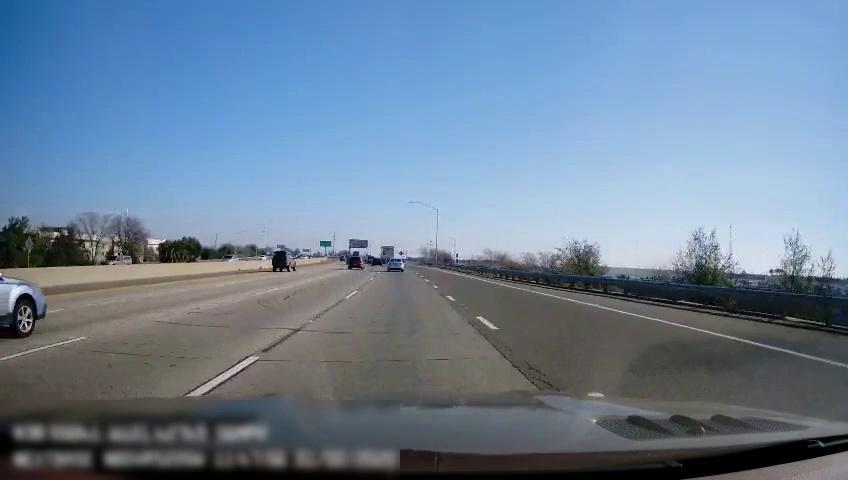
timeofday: Day
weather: Sunny
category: Drivable Space
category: Vehicles | Van
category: Vehicles | SUV
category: Vehicles | SUV
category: Vehicles | SUV
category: Vehicles | SUV
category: Vehicles | SUV
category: Vehicles | SUV
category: Vehicles | Truck
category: Lanes | Alternate Lane
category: Lanes | Alternate Lane
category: Lanes | Alternate Lane
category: Lanes | Alternate Lane
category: Lanes | Current Lane
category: Lanes | Alternate Lane
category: Traffic | Signs